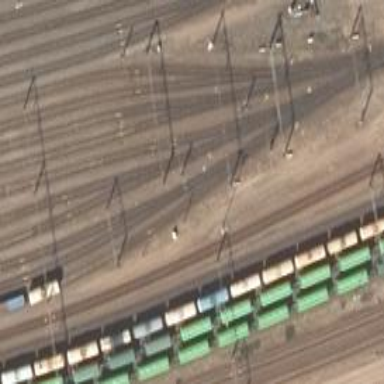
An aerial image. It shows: Railway signal.